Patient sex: M
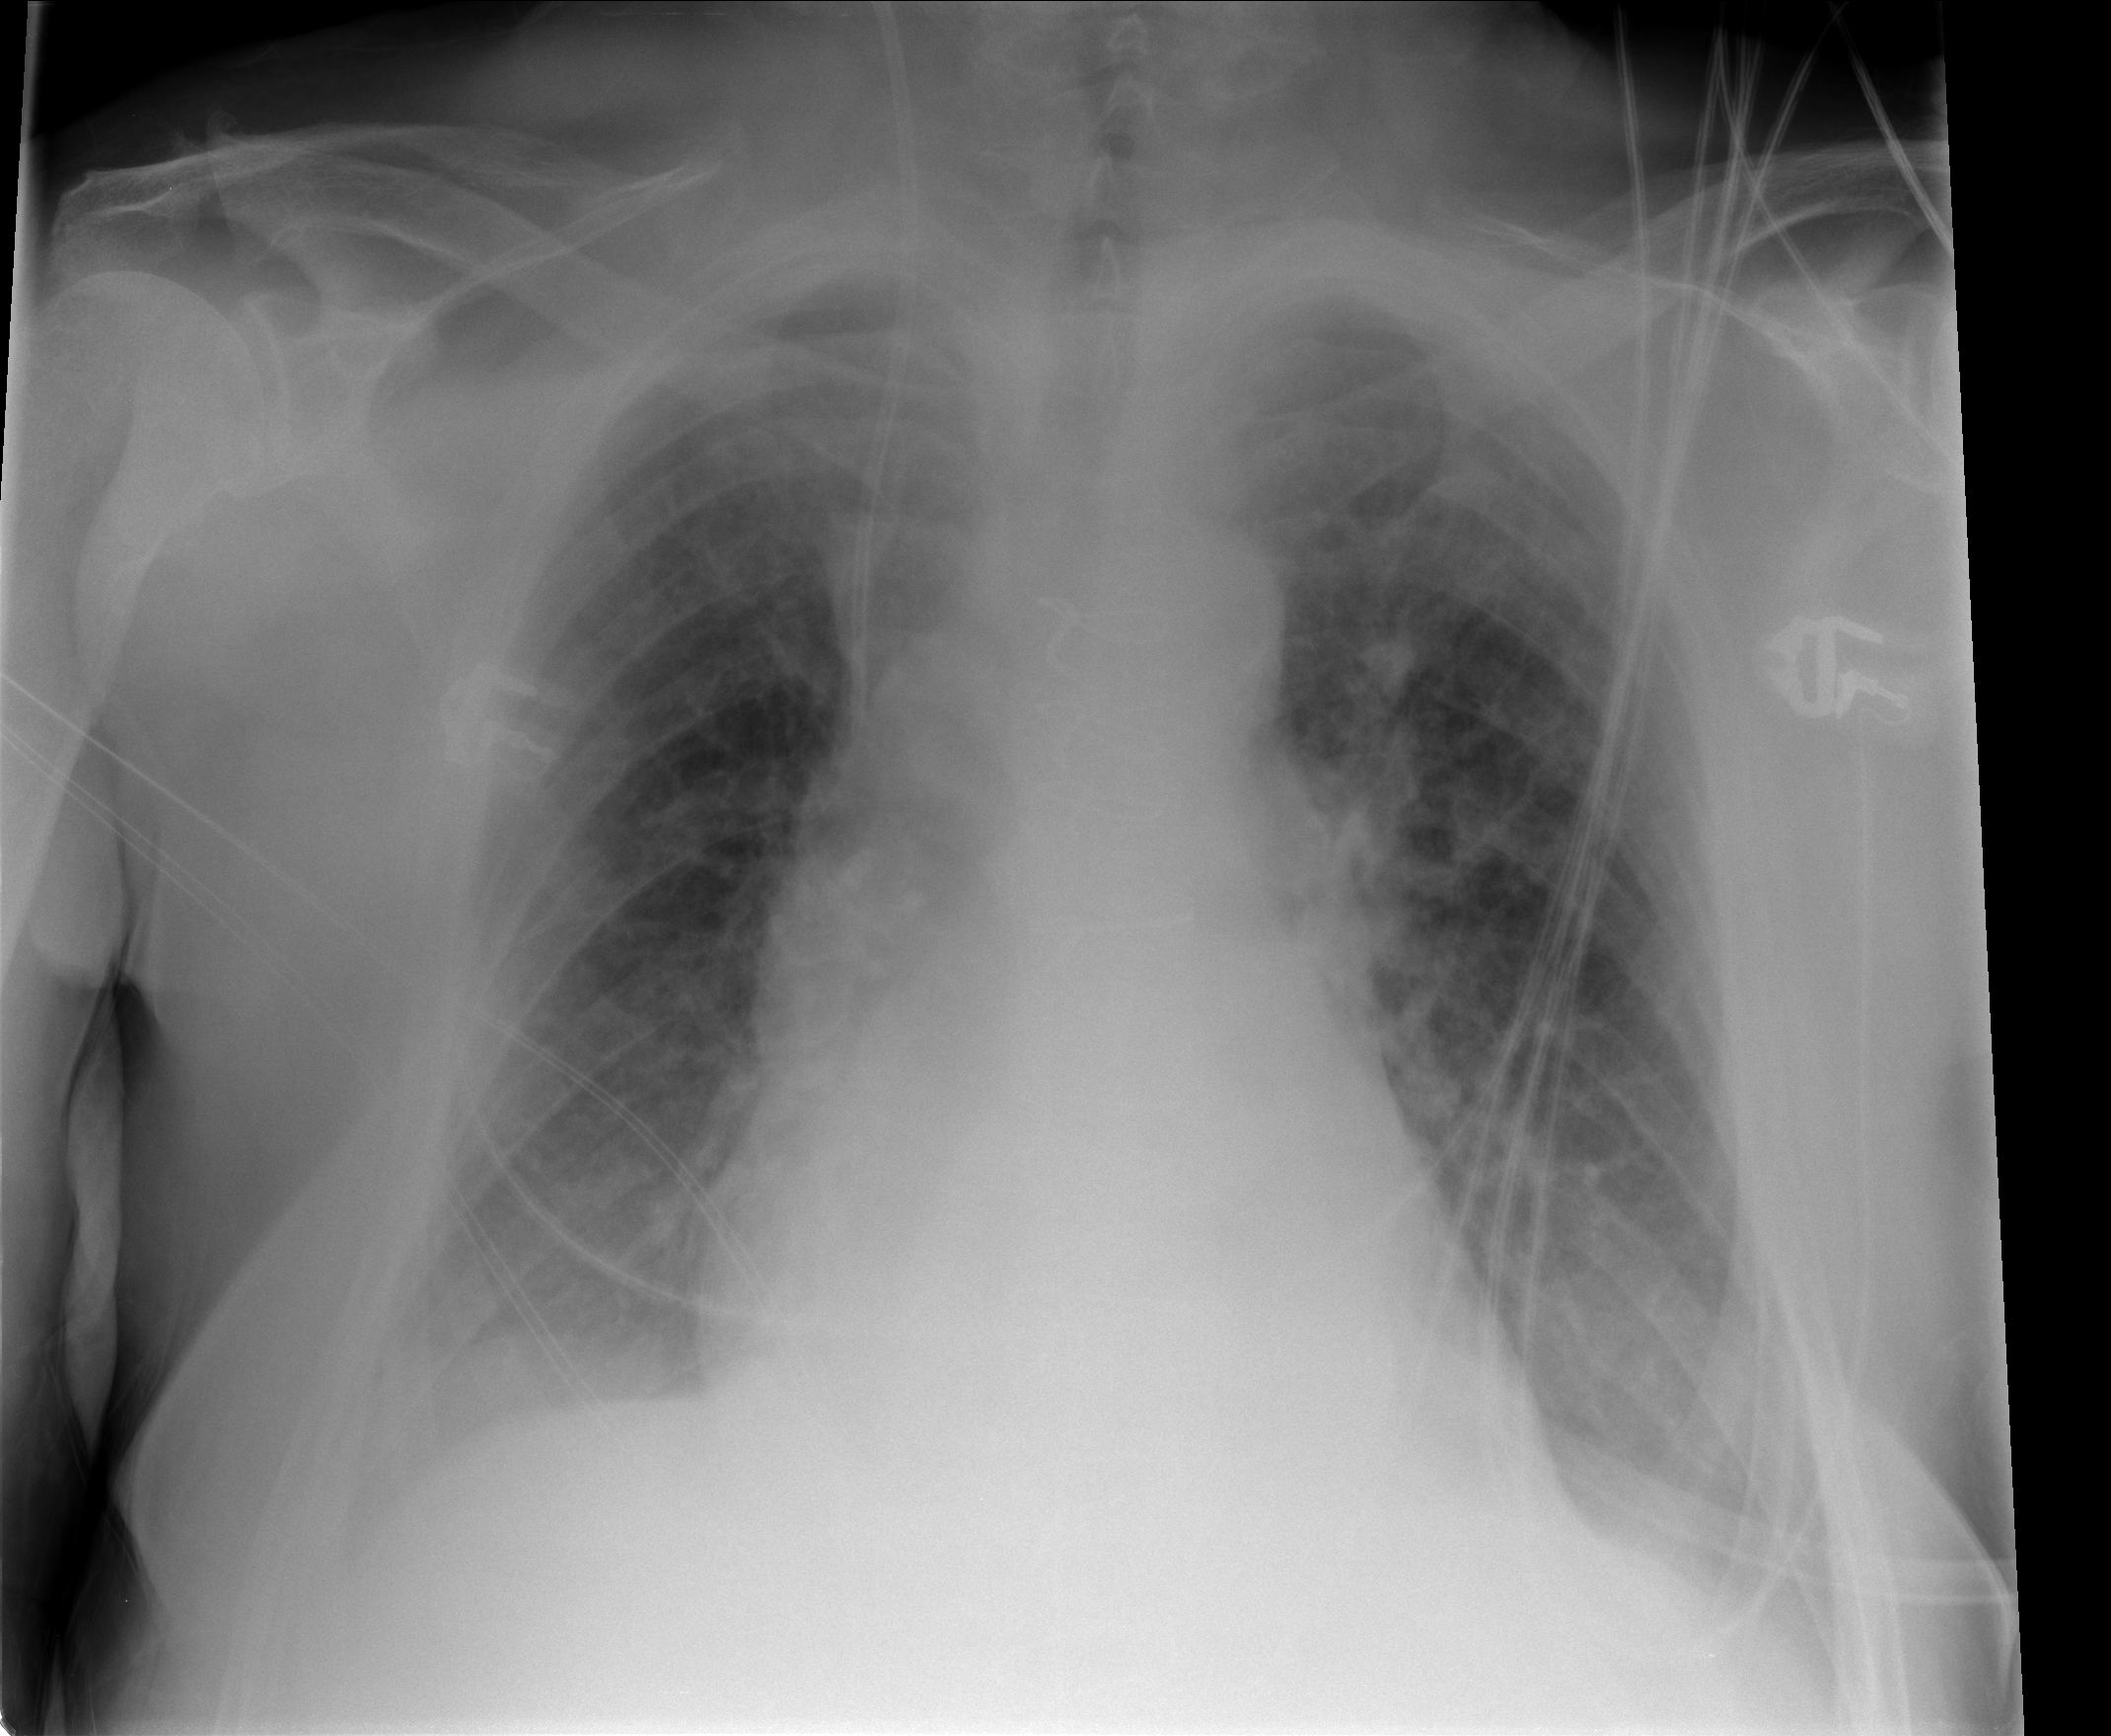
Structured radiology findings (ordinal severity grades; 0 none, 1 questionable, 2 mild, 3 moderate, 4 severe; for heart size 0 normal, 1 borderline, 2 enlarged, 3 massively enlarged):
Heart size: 0
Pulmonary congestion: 2
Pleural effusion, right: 2
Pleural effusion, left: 2
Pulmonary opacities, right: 1
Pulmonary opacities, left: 1
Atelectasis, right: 2
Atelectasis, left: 2